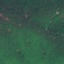
Land use / land cover: Forest